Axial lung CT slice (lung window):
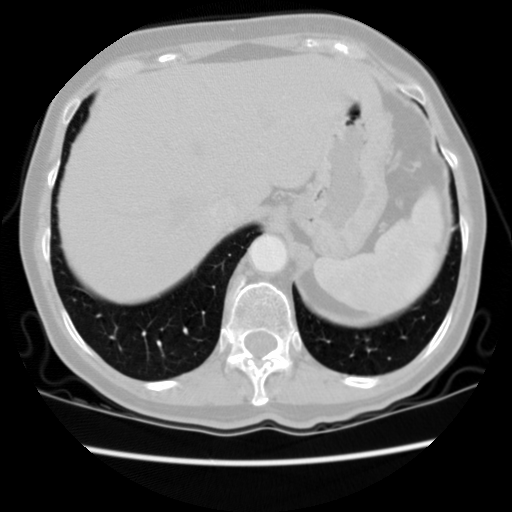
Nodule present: no